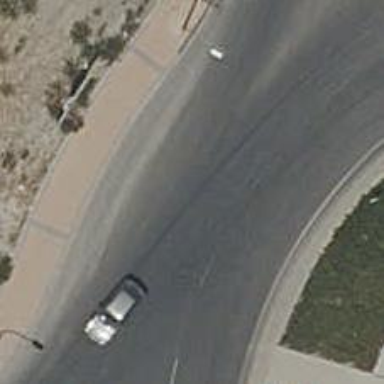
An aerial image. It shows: Secondary road around roundabout.